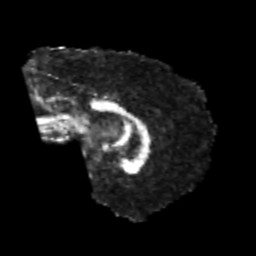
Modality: FA
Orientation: sagittal
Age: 24
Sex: male
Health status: healthy
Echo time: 0.074 s